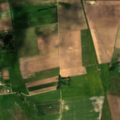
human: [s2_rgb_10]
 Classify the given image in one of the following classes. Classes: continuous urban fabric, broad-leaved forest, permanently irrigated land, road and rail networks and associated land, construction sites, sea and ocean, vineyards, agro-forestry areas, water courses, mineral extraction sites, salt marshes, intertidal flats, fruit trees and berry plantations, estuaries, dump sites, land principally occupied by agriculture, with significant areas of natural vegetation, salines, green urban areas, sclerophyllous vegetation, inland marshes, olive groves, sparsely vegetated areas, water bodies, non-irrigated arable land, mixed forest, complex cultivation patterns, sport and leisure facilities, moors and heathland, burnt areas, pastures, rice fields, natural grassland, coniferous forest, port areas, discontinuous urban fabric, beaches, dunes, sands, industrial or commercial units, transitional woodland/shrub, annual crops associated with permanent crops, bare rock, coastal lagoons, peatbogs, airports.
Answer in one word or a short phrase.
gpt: discontinuous urban fabric, non-irrigated arable land, pastures, complex cultivation patterns